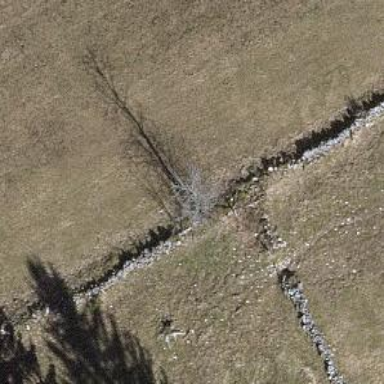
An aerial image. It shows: Dry stone wall barrier.